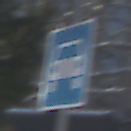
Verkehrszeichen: Kraftfahrstrasse
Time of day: MorningAfternoon
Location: Outdoor (Special)
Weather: Clear
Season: Winter
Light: Natural